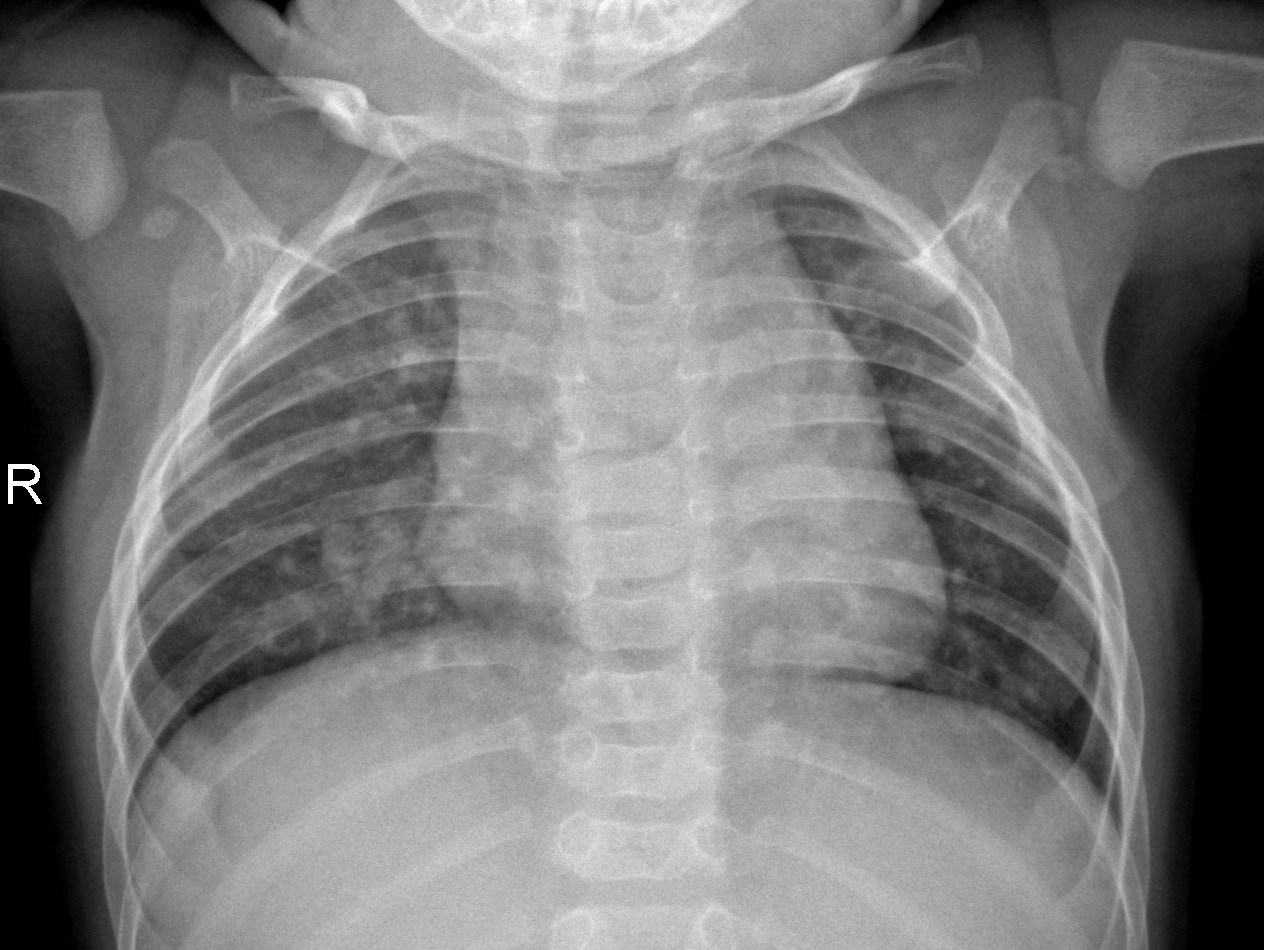
Diagnosis: NORMAL